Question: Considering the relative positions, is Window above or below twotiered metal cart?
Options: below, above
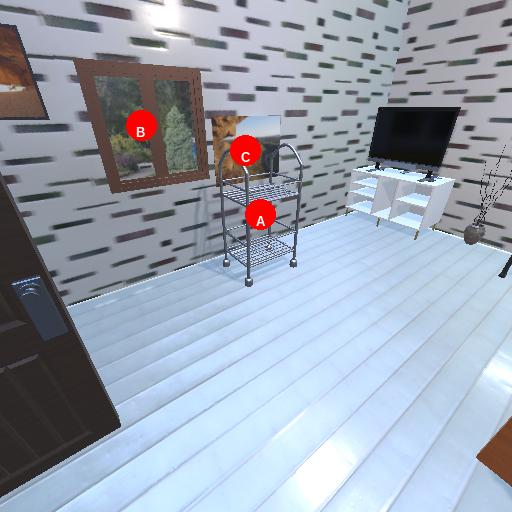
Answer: below